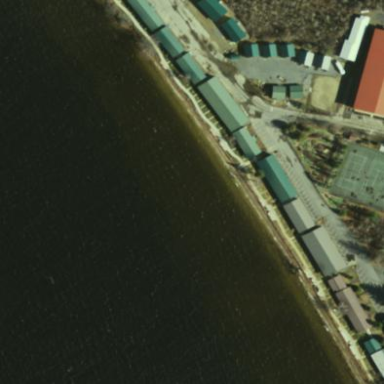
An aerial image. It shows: Swimming pitch within leisure land area.